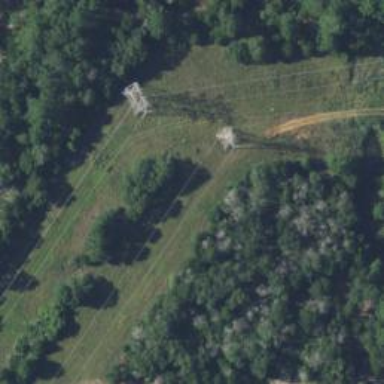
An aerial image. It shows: Power tower.